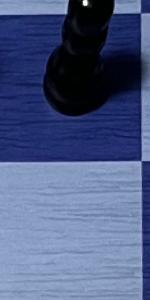
Label: Empty